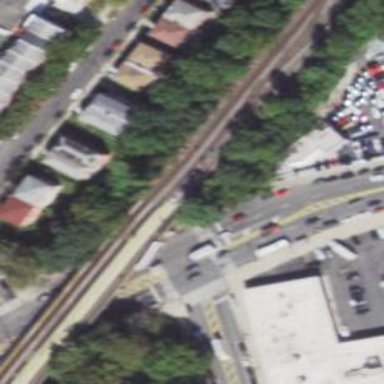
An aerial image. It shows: Siding rail bridge that is electrified.